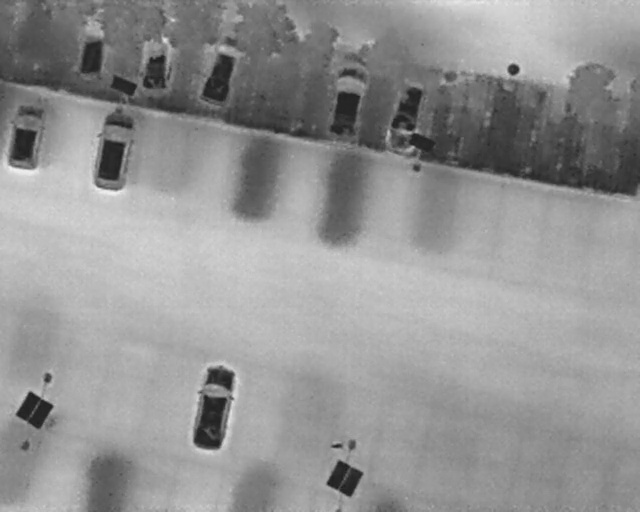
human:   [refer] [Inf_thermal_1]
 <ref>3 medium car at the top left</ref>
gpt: <box>[[9, 6, 20, 13, 2], [18, 8, 30, 15, 5], [-1, 23, 9, 30, 9]]</box>

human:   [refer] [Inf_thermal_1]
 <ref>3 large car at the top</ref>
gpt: <box>[[28, 9, 41, 17, 17], [47, 14, 61, 23, 9], [57, 19, 70, 27, 10]]</box>